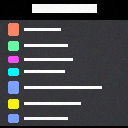
Screen state: on